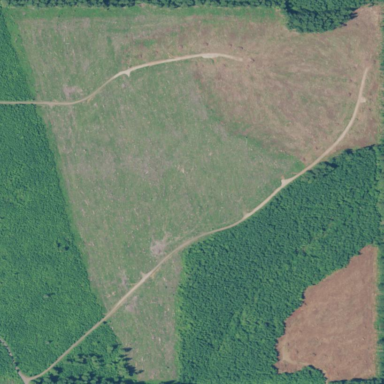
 likely man-made clearing in the landscape."